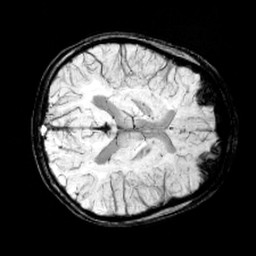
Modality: minIP
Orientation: axial
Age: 13
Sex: female
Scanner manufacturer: siemens
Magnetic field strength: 3 T
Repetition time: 0.027 s
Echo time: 0.02 s